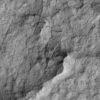
Label: not_dusty